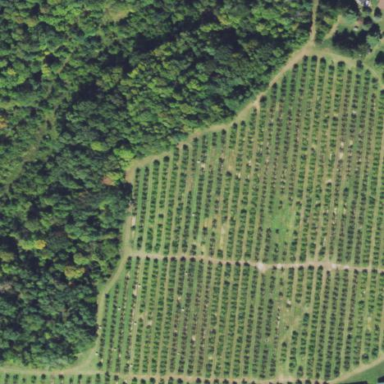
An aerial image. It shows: Orchard.